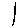
Label: line